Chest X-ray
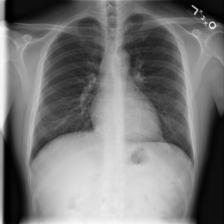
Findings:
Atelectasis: negative
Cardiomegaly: negative
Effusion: negative
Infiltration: negative
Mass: negative
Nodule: negative
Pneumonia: negative
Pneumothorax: negative
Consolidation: negative
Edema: negative
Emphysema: negative
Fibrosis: negative
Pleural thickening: negative
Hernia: negative